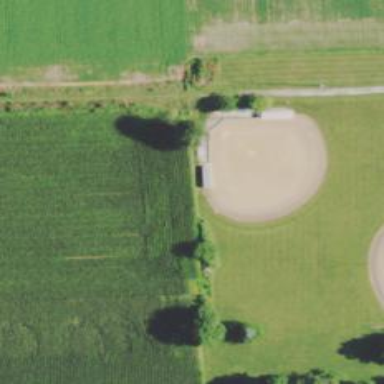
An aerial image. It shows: Baseball pitch for leisure and sports activities.